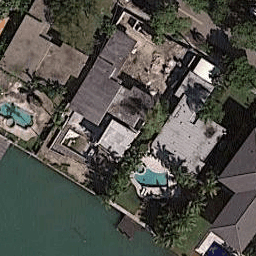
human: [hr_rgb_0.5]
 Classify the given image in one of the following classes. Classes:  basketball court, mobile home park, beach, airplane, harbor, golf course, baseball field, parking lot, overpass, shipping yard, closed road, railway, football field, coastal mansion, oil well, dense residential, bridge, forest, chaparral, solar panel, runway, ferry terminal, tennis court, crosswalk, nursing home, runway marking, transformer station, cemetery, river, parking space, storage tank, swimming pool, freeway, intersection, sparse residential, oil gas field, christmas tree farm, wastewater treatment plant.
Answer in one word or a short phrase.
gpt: coastal mansion